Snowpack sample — Buffalo Mountain, Silverthorne, Colorado, USA (2/22/26, 2:02 PM MST)
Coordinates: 39.622, -106.113
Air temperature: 33 °F
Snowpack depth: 63 cm
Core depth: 50 cm
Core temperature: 28.4 °F
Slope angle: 11°, slope face: 116°
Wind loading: low
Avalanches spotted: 0
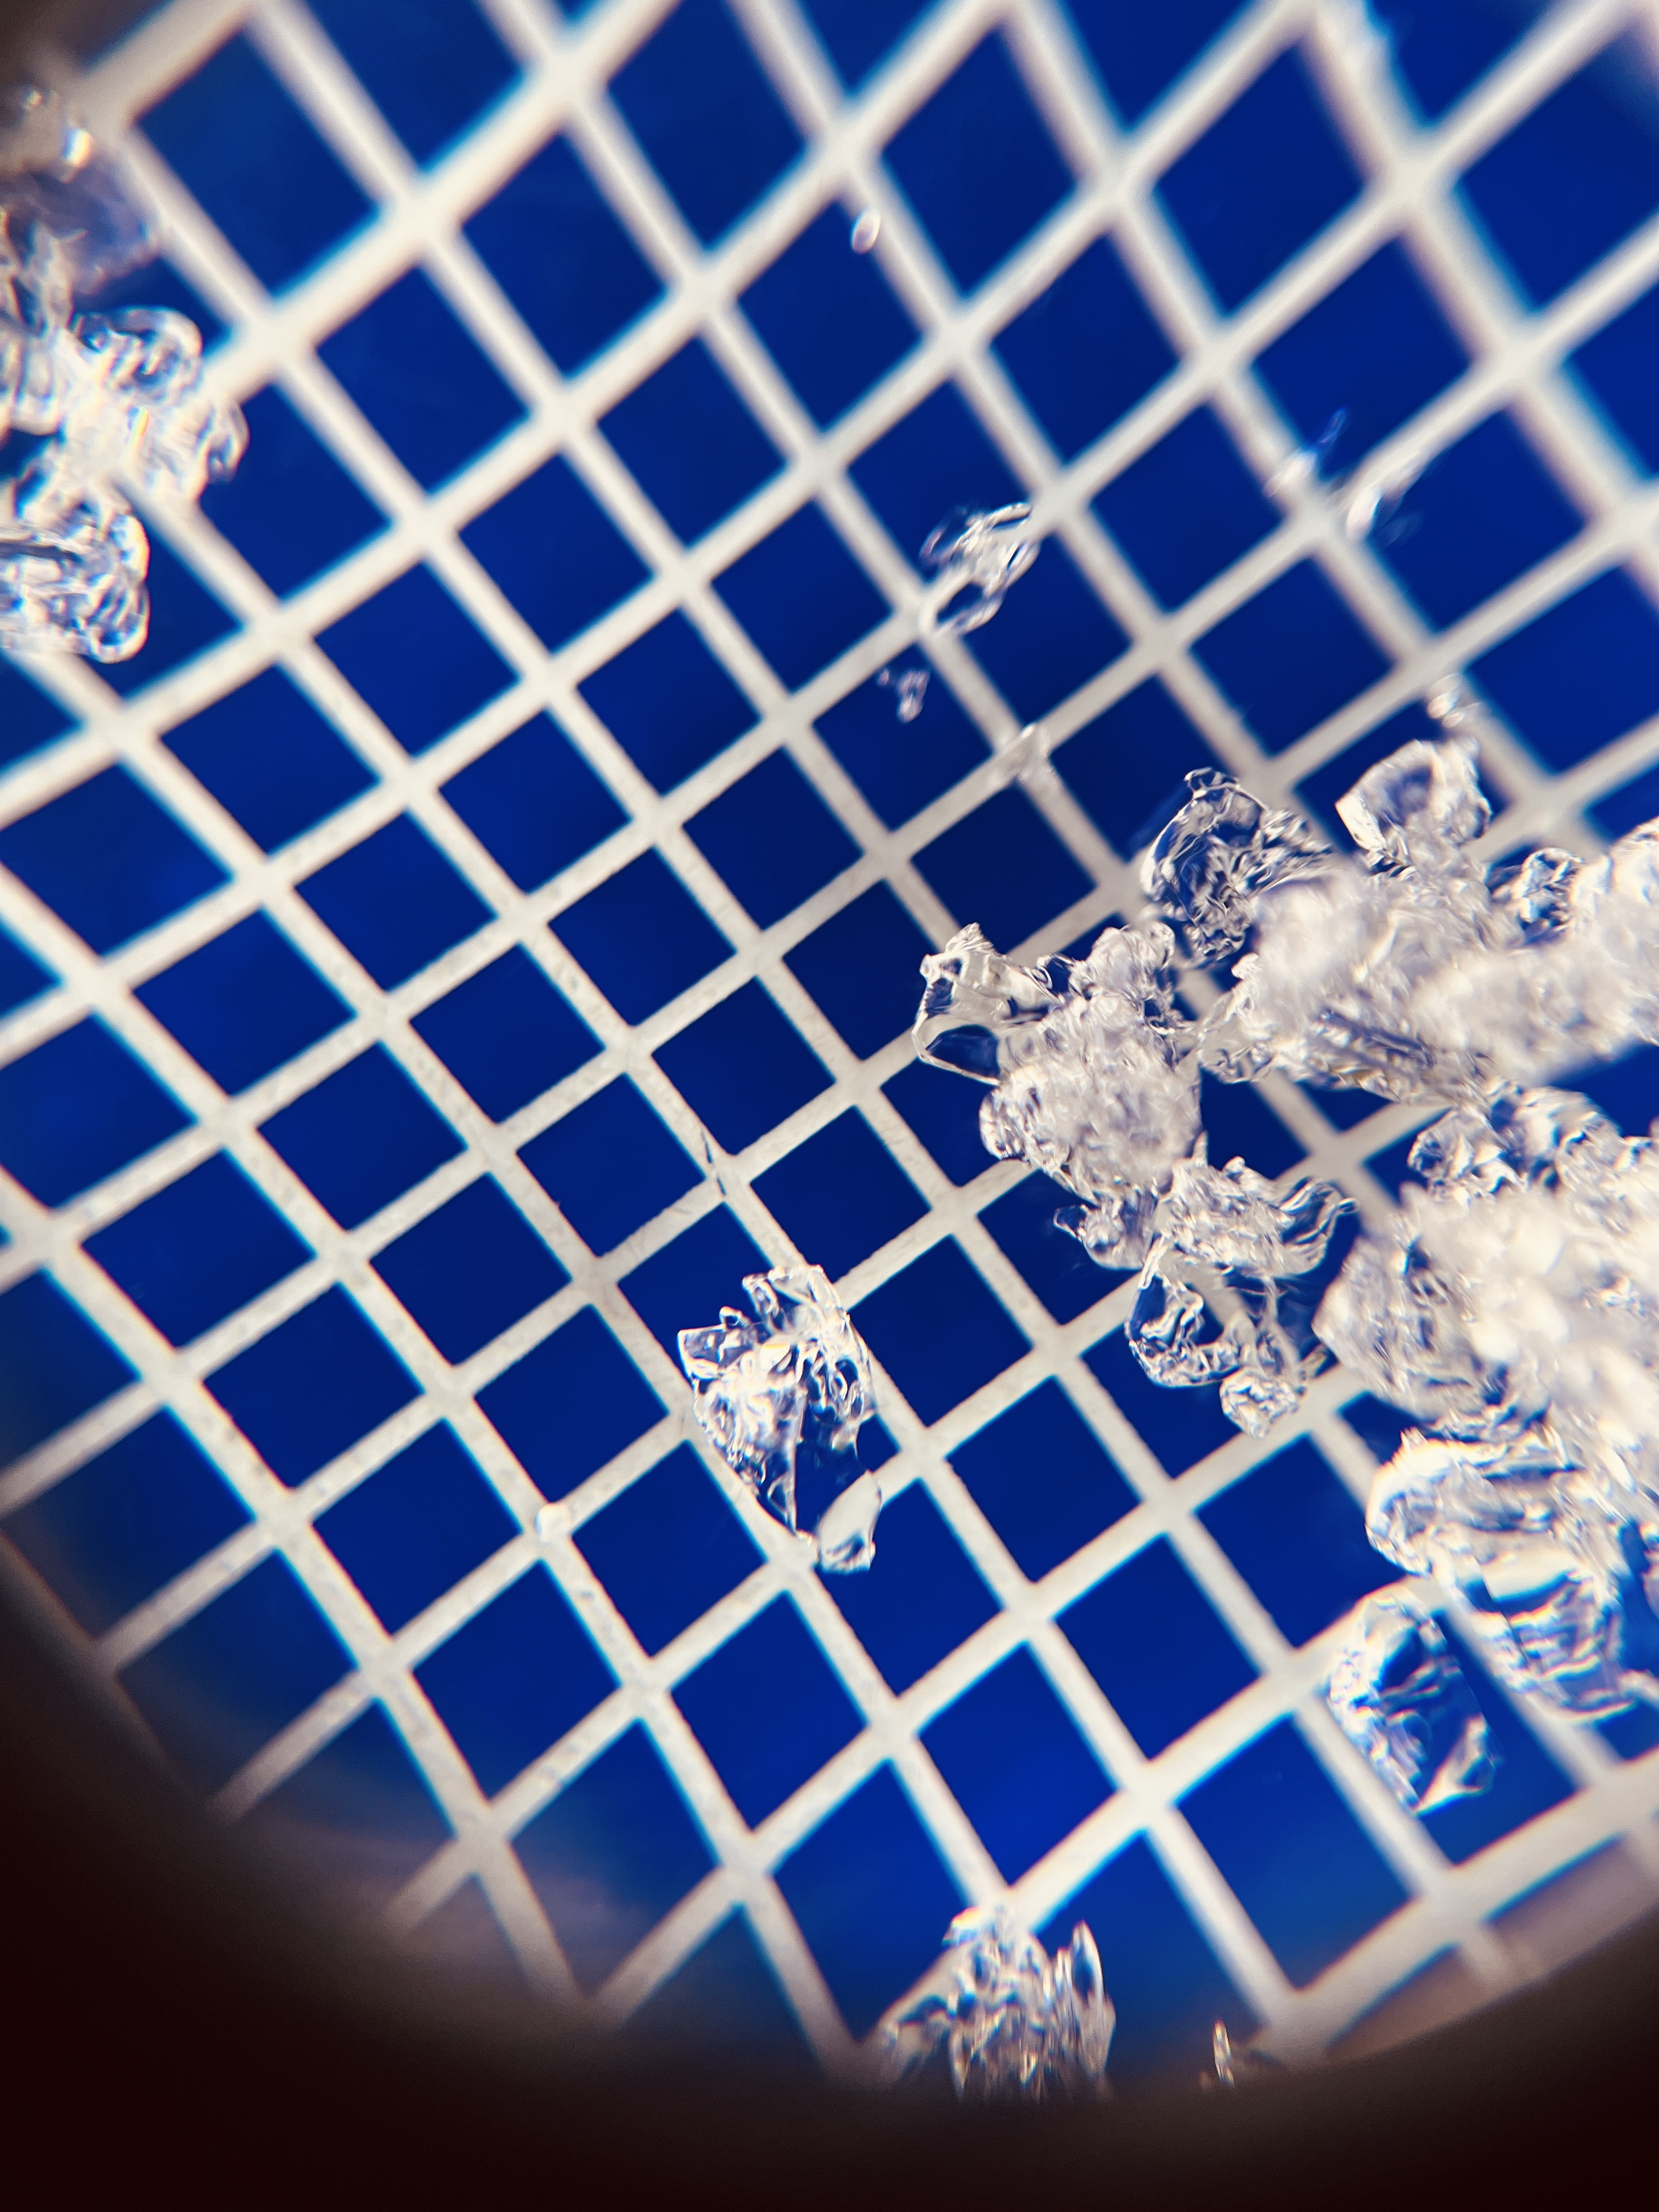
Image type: magnified_profile
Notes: In a firebreak similar to site 1, minimal wind loading with no spotted avalanches (not many faces in view though)